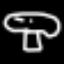
Label: mushroom